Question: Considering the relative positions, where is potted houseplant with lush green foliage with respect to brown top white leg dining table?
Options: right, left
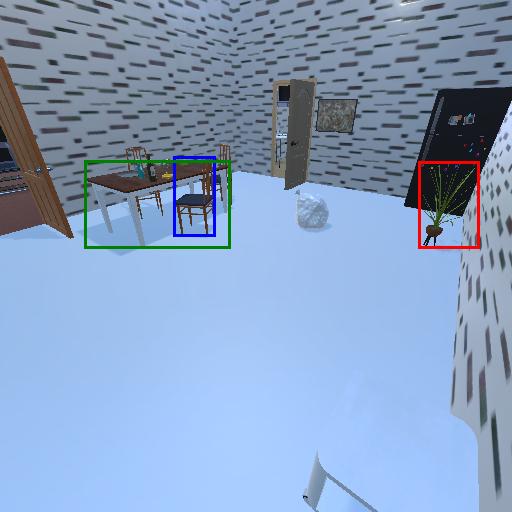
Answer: right